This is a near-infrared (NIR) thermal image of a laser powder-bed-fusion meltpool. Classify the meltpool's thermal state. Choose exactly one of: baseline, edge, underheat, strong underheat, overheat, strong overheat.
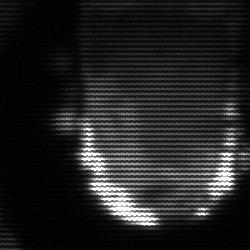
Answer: baseline